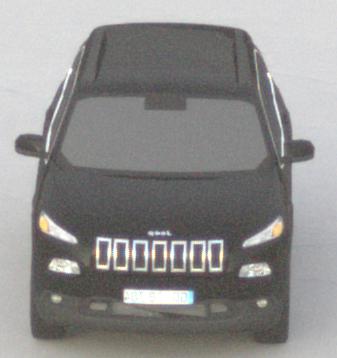
Make: Jeep
Model: Cherokee 3.2 V6 Pentastar
Detailed model: Cherokee (KL)
Model produced from: 2014/07
Model produced until: 2015/07
Doors: 5
Color: black
Road condition: dry road
Daytime: sunrise or sunset
Contrast: low contrast